I will show an image sequence of human cooking. I have annotated the images with numbered circles. Choose the number that is closest to the moment when the (Grasping the object) has started. You are a five-time world champion in this game. Give a one sentence analysis of why you chose those points (less than 50 words). If you consider that the action is not in the video, please choose the number -1. Provide your answer at the end in a json file of this format: {"points": []}
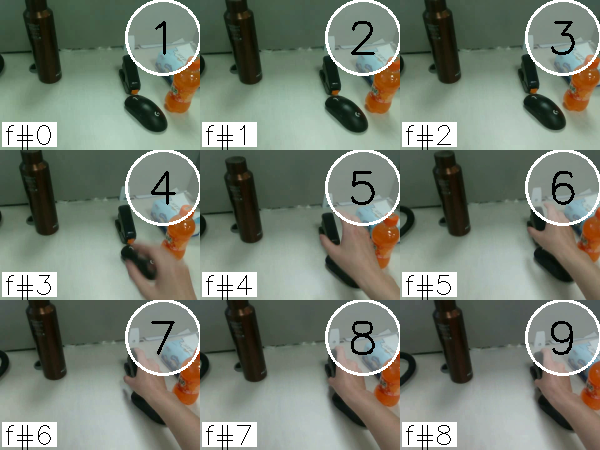
Frame 7 shows the clearest moment of hand-object contact.
{"points": [7]}